Question: I am developing a web site on my localhost. I used the following technologies:
CodeIgniter in my backend, Bootstrap and JQuery on front.
The problem is, when I viewed my site on my phone when accessing my localhost, it got distorted , css does not load correctly, and it seems that javascripts doesn't work. I can't even login.
Why is that so?
Below is the print screen when viewed on mobile.

I am confused where the things got wrong. But I suspect, it is on codeigniter.
Your replies will be appreciated!
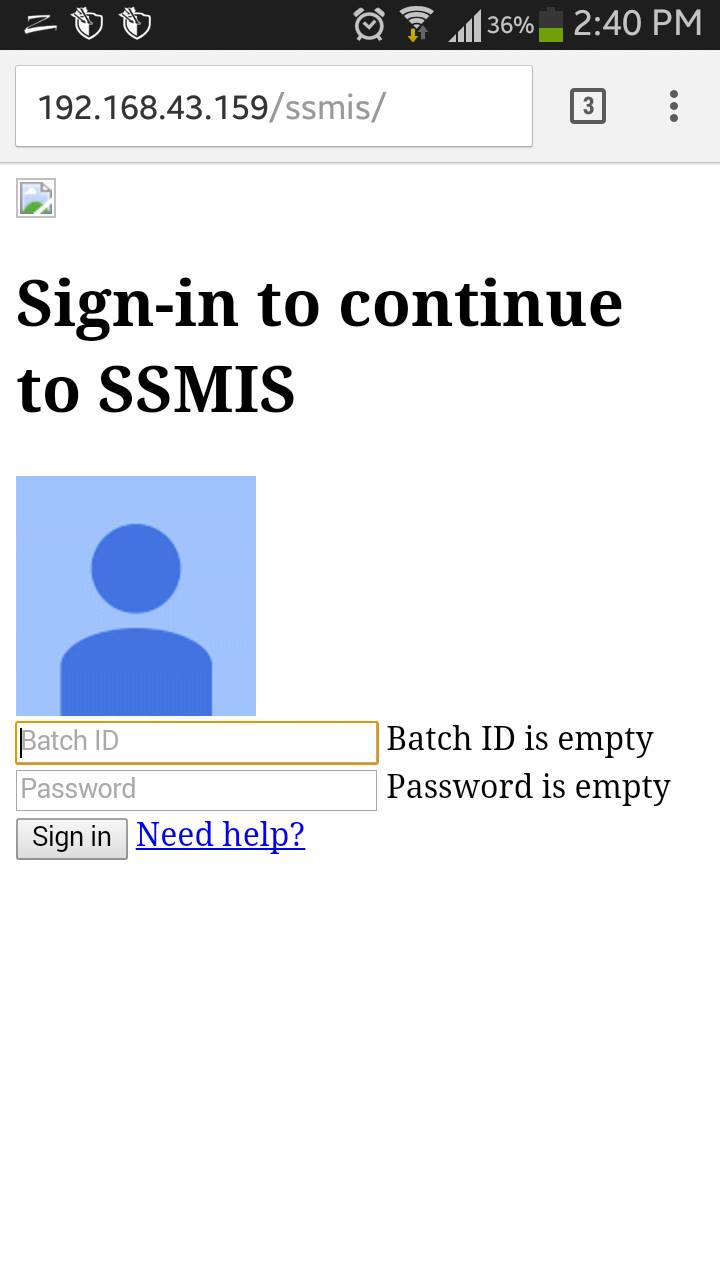
Answer: The most likely scenario is that the 'base_url' in your config file is set to something like ''http://localhost/ssmis/''.
This is fine for local development, as you're accessing the site on 'localhost'. However, 'localhost' won't work on other machines in your network, so as you noticed you have to enter in the IP address of your computer to test the app. This causes an issue because all your internal URLs in your app still point to 'localhost', which your mobile device can't access, so assets and URLs (basically, your entire app) won't work.
The solution is to update your 'base_url' to your IP. For example, you can try changing it to '192.168.43.159/ssmis/' for testing. Don't forget to change it back when you want to work on your local machine again.